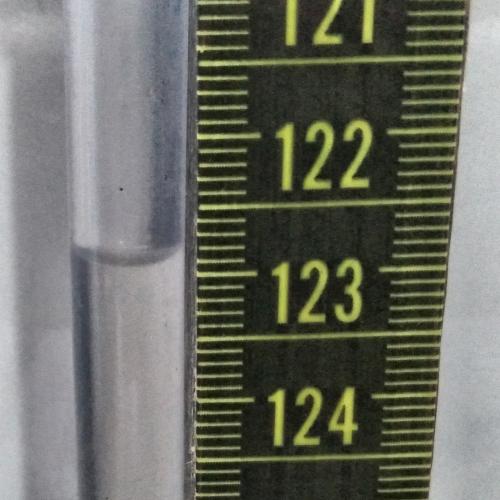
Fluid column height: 122.9 cm